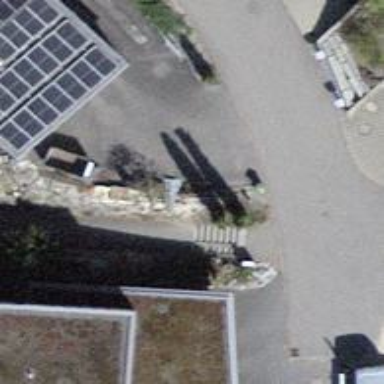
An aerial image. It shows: Set of steps on the road.